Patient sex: F
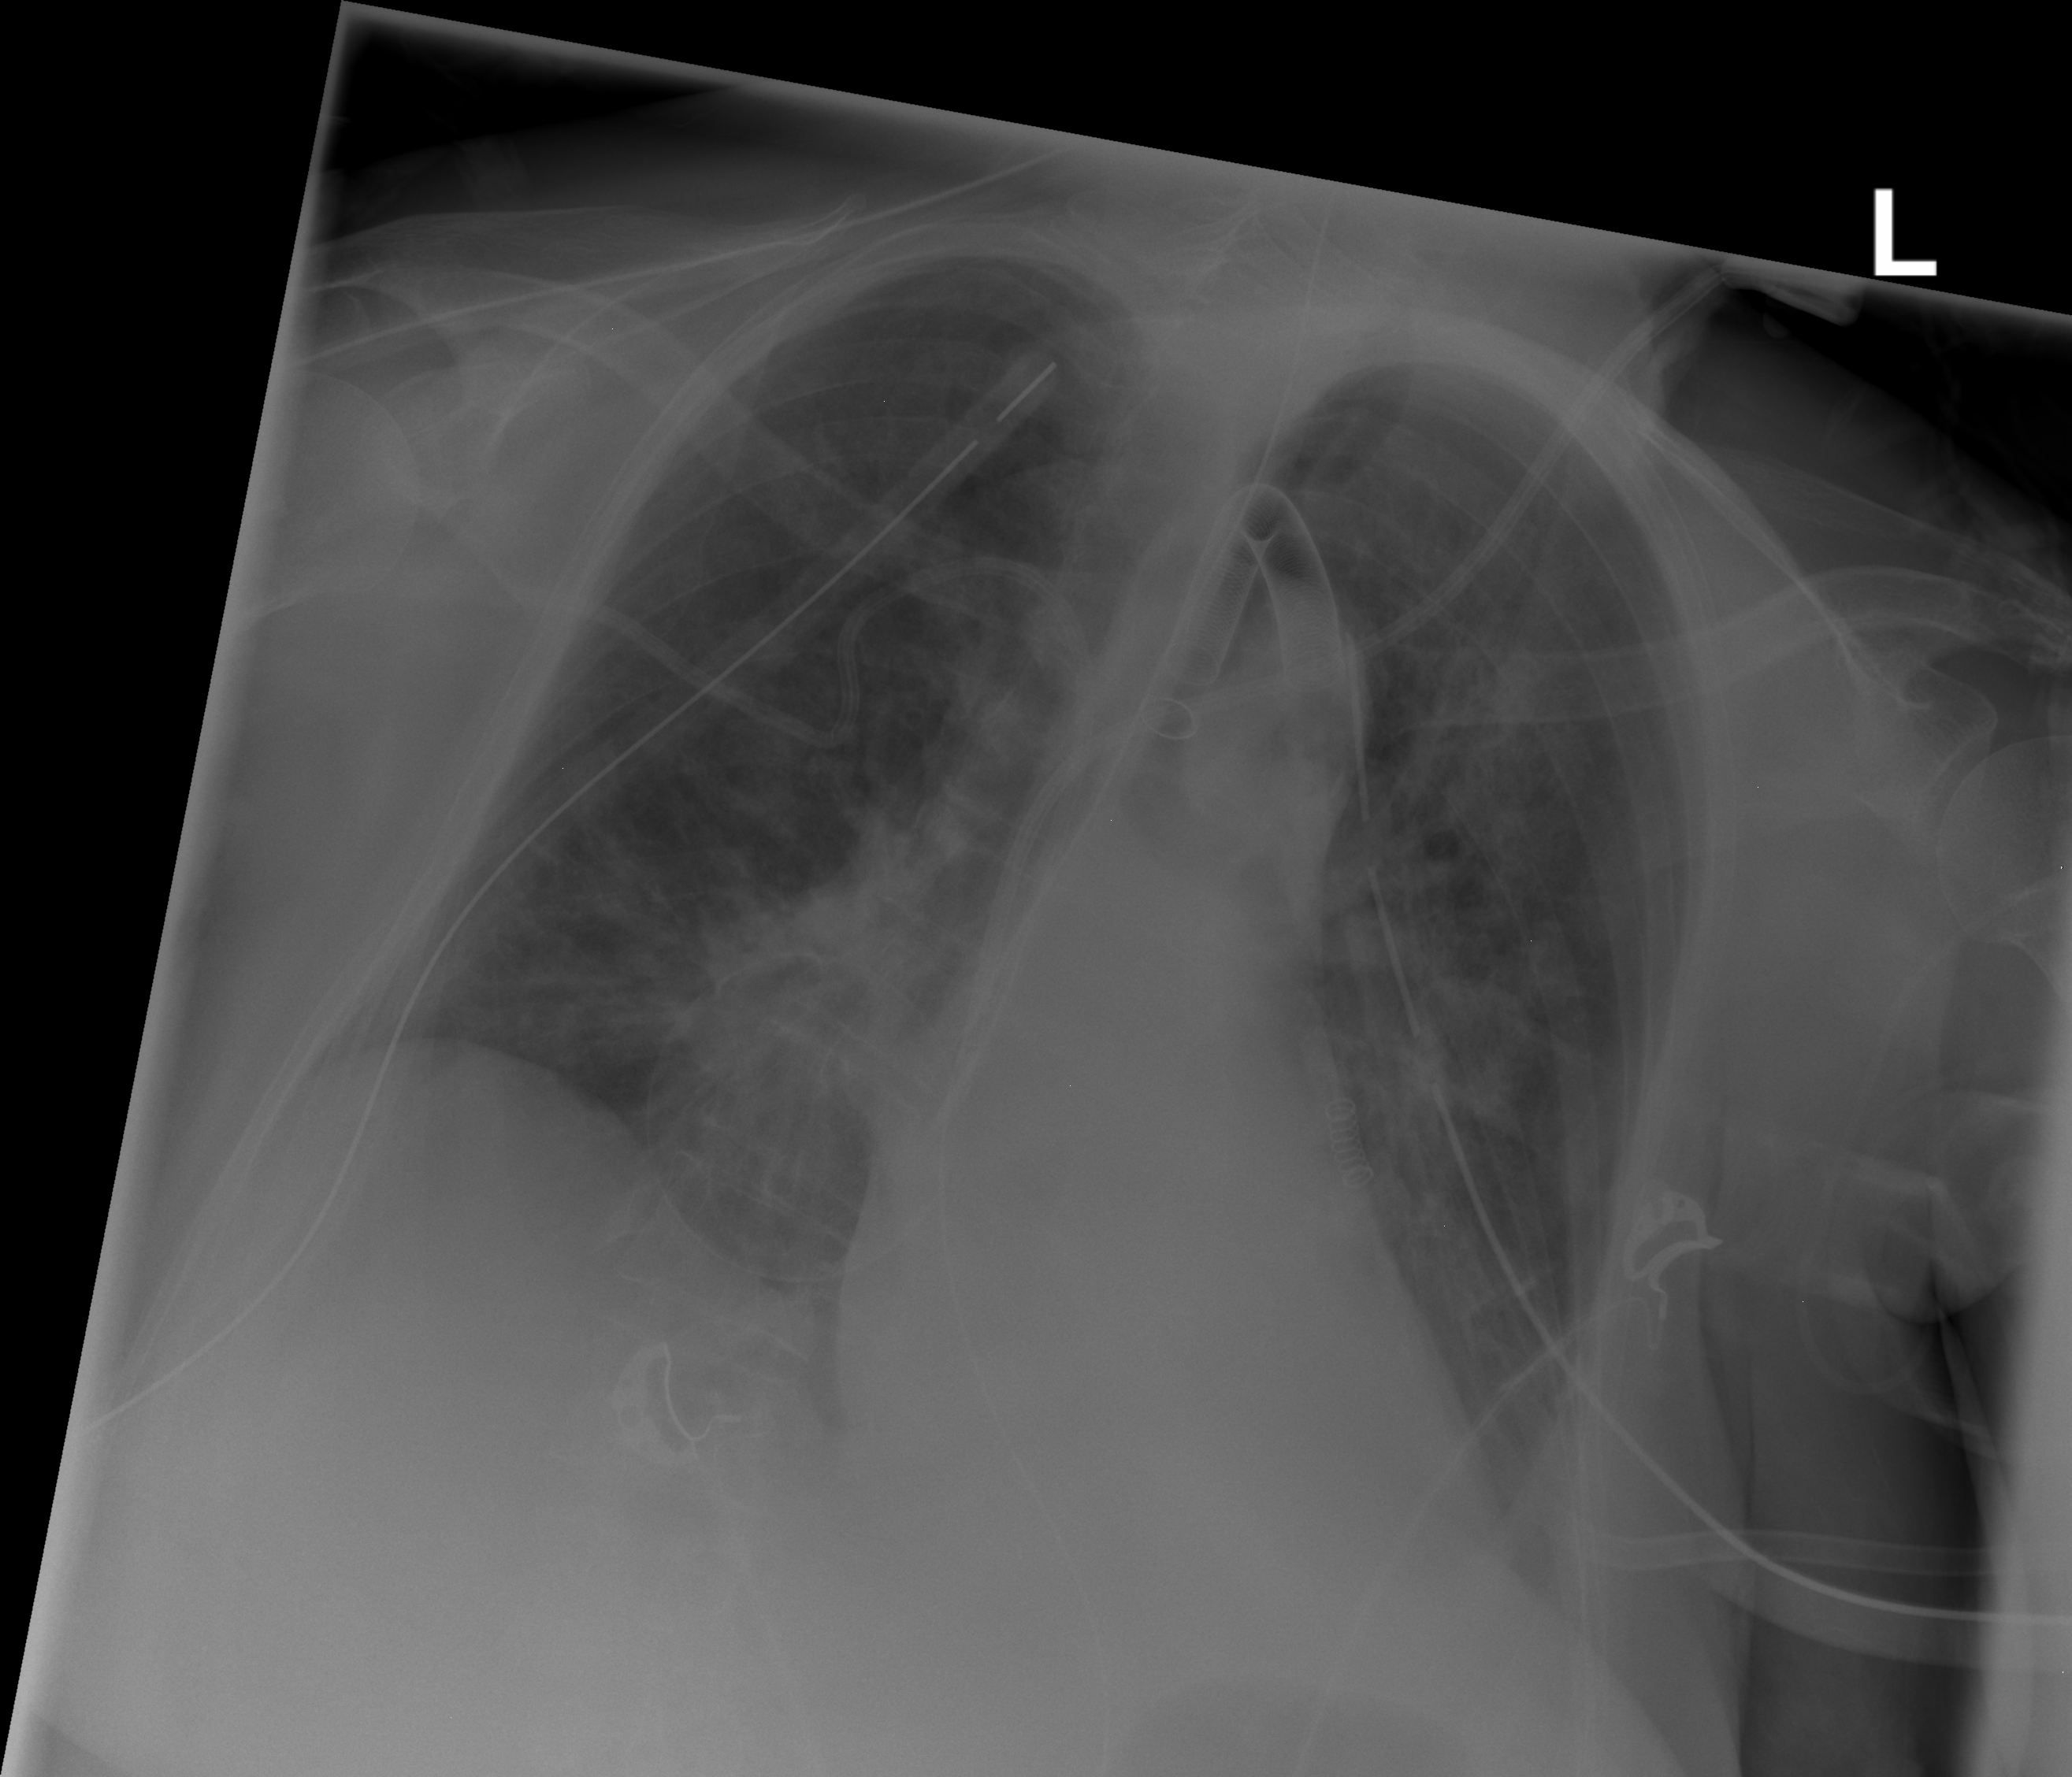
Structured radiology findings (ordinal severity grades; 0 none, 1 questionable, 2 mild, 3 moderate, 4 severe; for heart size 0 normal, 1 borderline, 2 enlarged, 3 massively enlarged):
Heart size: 0
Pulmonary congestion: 0
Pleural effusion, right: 0
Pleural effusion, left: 0
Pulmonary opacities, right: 2
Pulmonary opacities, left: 2
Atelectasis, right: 2
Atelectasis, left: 2